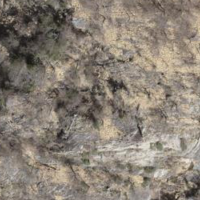
EUNIS habitat code: 43
Species observed at this site:
Hipparchia semele